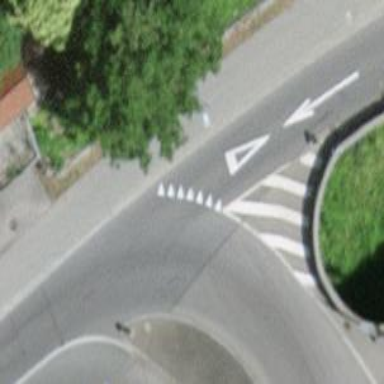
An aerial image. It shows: Road with "give way" sign.